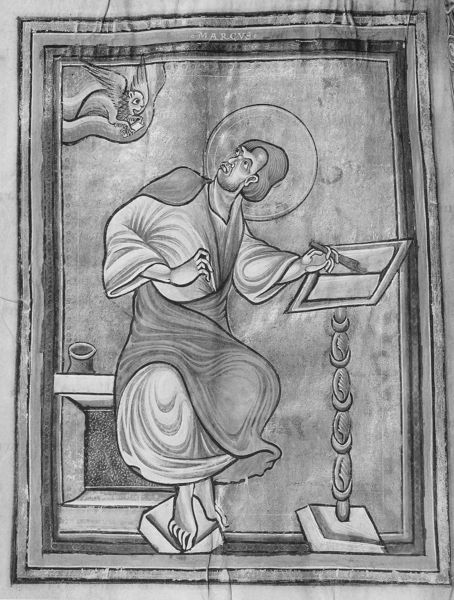
Titel: Vier Evangelien
Institution: Antwerpen, Museum Mayer van den Bergh
Schlagwörter: flügel, gott, hand, himmel, mann, umhang, weiß, sitzen, finger, grau, schwarz, stuhl, tisch, zeichnung, blick, tier, tuch, wolke, malerei, falten, rahmen, sockel, taube, bild, felder, gewand, haare, mantel, sitzend, stoff, blatt, kreis, engel, krug, vase, topf, füße, papier, sitz, hocker, angst, podest, foto, fotografie, becher, barfuss, buch, fuss, seite, gefahr, illustration, leinwand, pinsel, stift, pult, heiligenschein, schreiben, teufel, fabel, mittelalter, greif, mönch, heiliger, lesepult, löwe, schreiber, tintenfass, schreibt, jünger, zwichnung, geist, romanisch, podium, markus, schreibend, apostel, zweifel, evangelist, fabeltier, ambo, gewan, stender, stuft, fu?, regenboge, mantikor, ganzfigürlich, obild